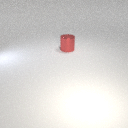
large red metal cylinder